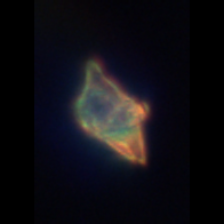
Taxon: Akashiwo
Group: Dinoflagellates